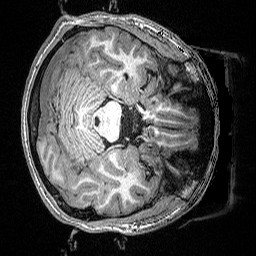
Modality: T1w
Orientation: axial
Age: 24
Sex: male
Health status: healthy
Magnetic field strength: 3 T
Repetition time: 2.53 s
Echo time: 0.00331 s